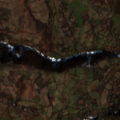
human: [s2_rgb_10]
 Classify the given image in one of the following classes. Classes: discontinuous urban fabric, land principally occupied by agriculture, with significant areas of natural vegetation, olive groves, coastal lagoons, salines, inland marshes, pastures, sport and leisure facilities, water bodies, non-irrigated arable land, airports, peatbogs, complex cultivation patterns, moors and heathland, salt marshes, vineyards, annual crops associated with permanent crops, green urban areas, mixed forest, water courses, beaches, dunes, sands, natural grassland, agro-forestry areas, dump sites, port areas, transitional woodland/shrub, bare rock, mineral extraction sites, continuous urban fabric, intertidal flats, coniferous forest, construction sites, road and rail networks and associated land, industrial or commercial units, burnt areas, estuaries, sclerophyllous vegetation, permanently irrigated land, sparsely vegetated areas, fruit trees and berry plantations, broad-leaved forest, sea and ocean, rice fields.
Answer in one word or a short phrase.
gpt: discontinuous urban fabric, pastures, complex cultivation patterns, land principally occupied by agriculture, with significant areas of natural vegetation, broad-leaved forest